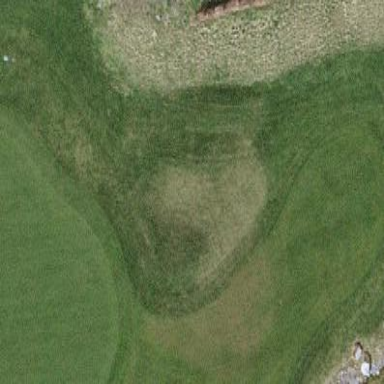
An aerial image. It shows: Golf bunker.